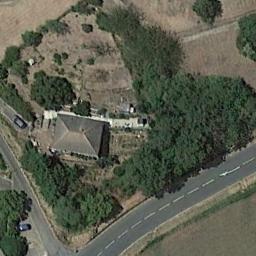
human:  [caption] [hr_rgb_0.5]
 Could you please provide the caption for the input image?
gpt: At the intersection of two roads, There are several sparse residences .

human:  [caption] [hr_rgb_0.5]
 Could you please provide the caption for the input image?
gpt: The sparse residential  is surrounded by trees .

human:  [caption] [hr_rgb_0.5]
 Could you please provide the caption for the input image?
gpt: In a sparse residential area there is a gray house and many green trees, Surrounded by open spaces, And a road .

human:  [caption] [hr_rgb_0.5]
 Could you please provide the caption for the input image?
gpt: The sparse residential is on the bare land next to some trees and a road .

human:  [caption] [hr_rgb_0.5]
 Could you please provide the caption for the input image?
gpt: A sparse residential area with many green trees and a building .